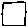
Label: square